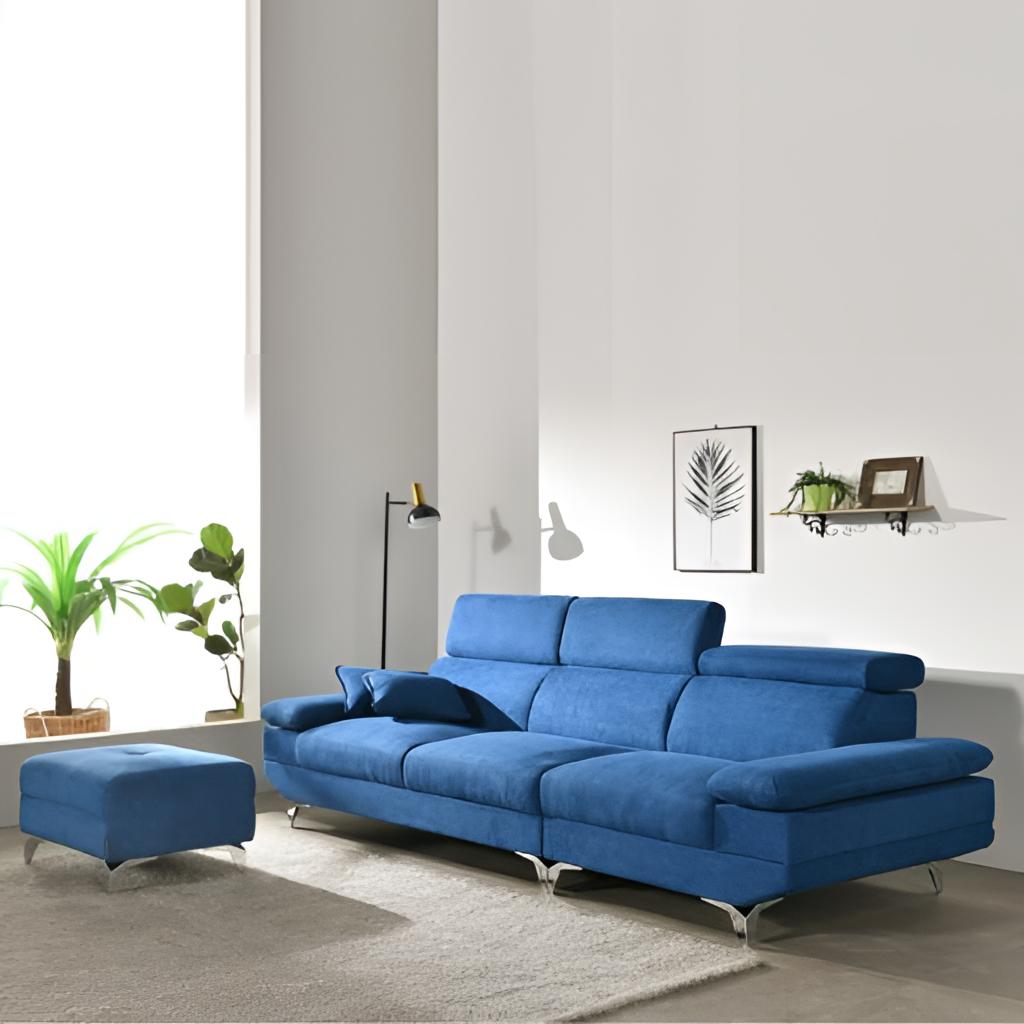
living room, blue fabric sofa, carpet flooring, with solid pattern, modern, paint wallpaper, with solid pattern